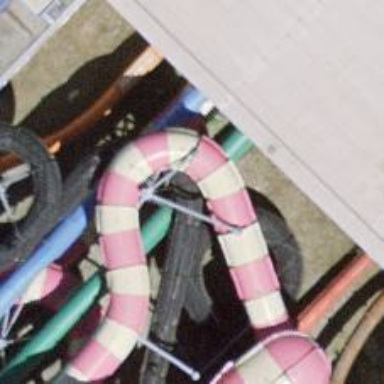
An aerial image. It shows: Family rafting water slide attraction.